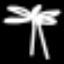
Label: palm tree